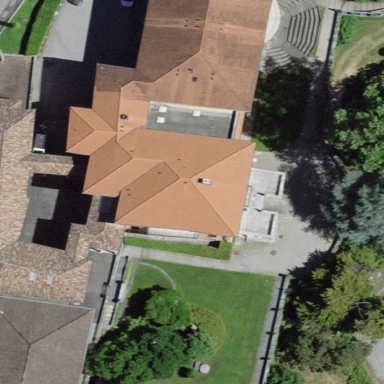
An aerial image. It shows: School building.